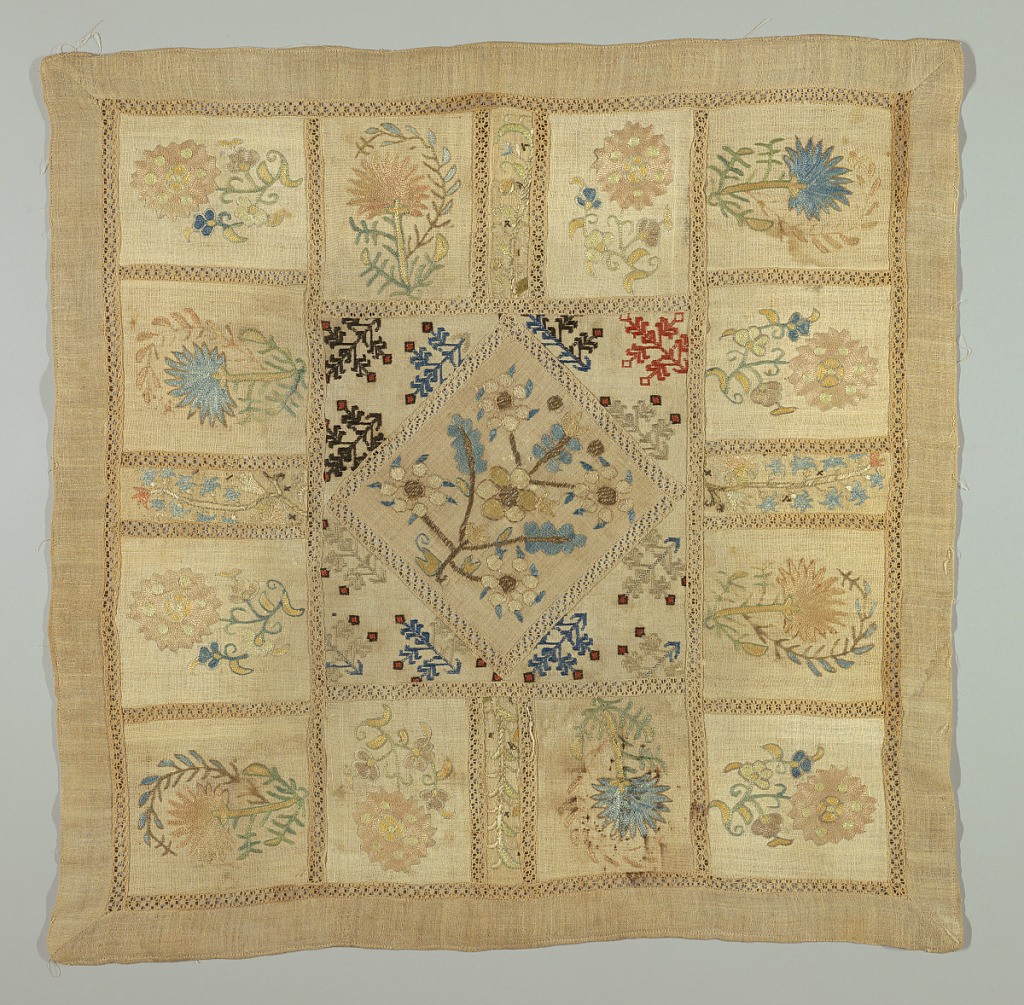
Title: Table cover
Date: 19th century
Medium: silk and metal embroidery on linen foundation Technique: embroidered on plain weave
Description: Square made up from small squares of embroidery joined with insertions of torchon lace. Large center square has stylized sprig repeat.